Question: I make an application using WPF 4.0 (C#)
I want to know EasingFunction using in Windows 8 charm settings appeared.

I use CubicEase, QuarticEase, PowerEase, ExponentialEase.. but I can't make
an animation like Windows 8.
How can I make an animation like windows 8 with Default based EasingFunction??
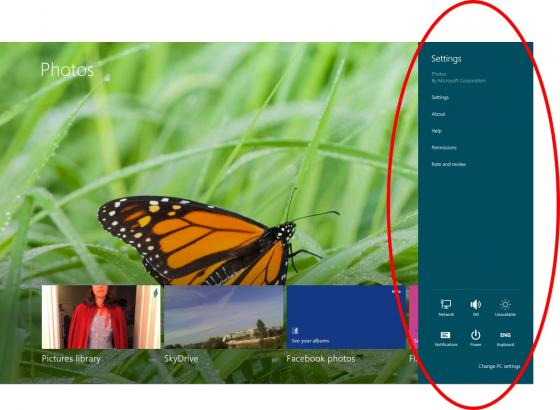
Answer: The list of built-in windows 8 ease functions is <URL> which allows you to experiment with various easing functions. If it's a built-in easing function, then you should be able to find it there.